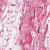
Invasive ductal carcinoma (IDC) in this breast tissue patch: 0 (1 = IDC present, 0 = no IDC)